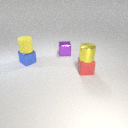
small red rubber cube below small yellow metal cylinder